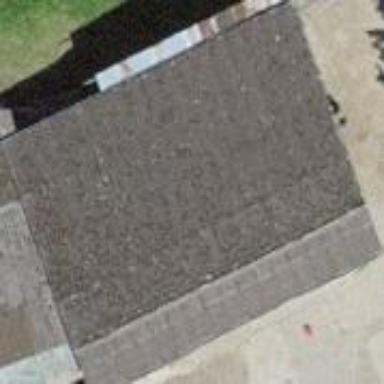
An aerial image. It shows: Rural barn.